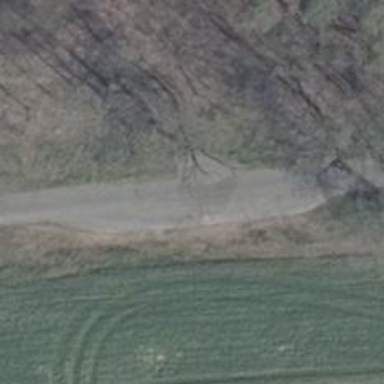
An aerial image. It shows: Passing place on the road.